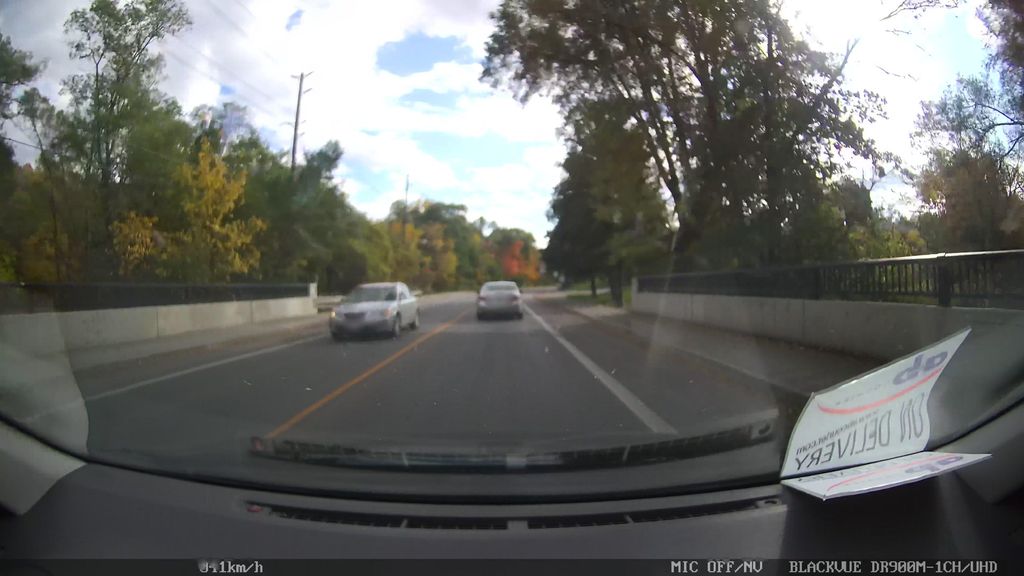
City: toronto